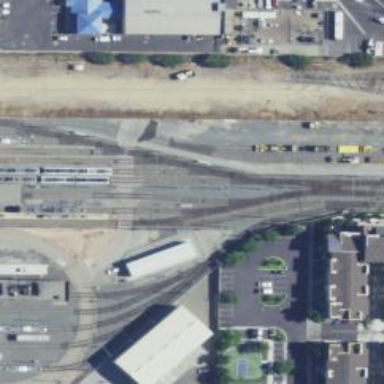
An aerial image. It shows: Light rail yard with electrified contact lines.